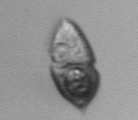
Label: Gyrodinium